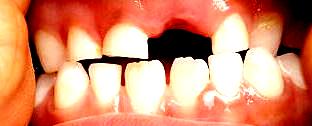
Condition: hypodontia